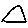
Label: triangle